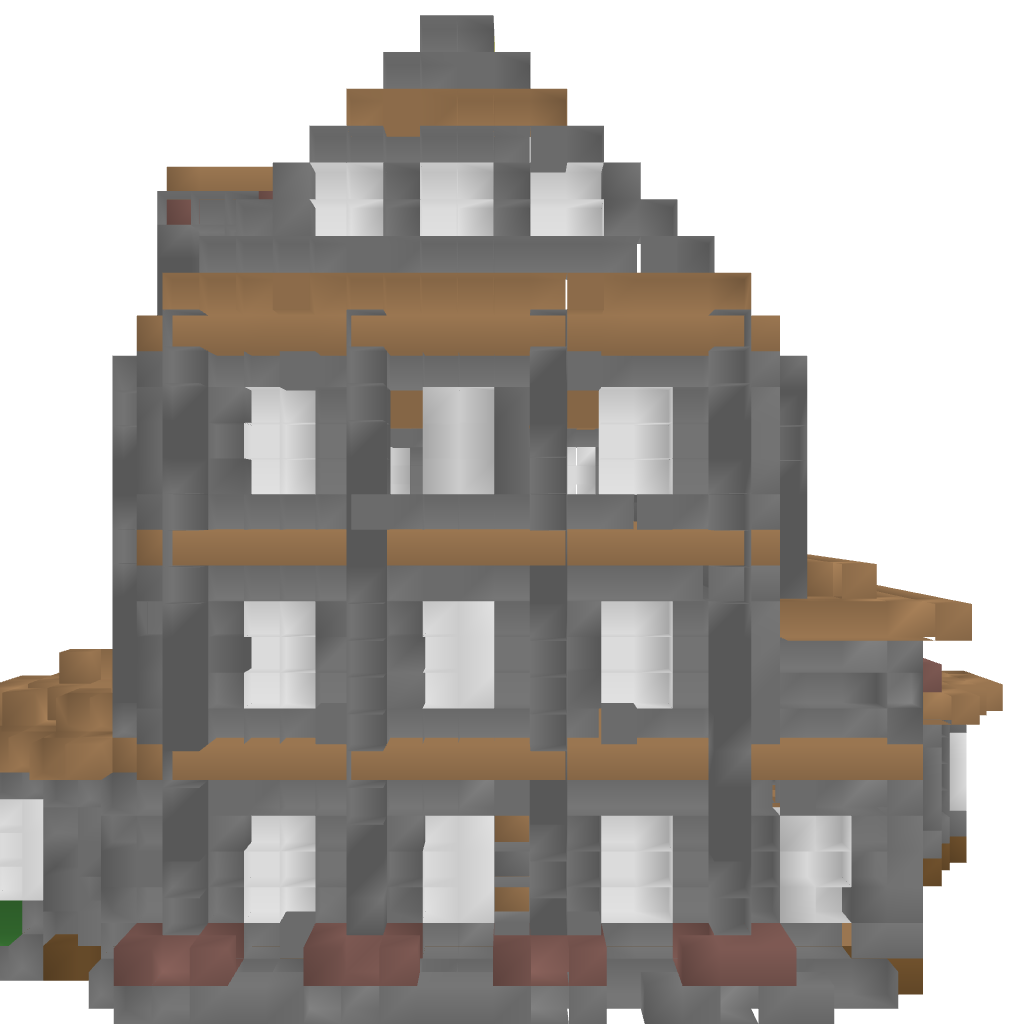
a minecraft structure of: Halloween Mansion 1.7.x (house only) high quality